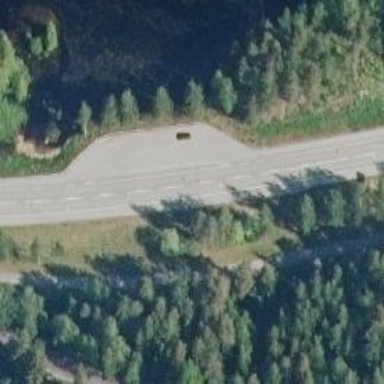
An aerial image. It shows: Rest area on the road.